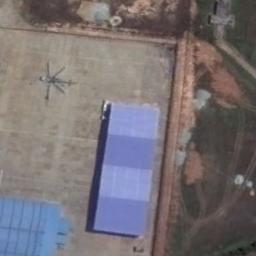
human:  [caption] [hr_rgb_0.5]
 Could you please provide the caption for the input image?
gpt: A helicopter parked on the airport and two blue buildings beside .

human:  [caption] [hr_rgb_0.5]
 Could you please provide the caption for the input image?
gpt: There are two blue rectangular buildings on the open space, And red fences surround the open space .

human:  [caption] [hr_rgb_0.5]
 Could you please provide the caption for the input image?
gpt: A helicopter is parked on the open place beside blue buildings and trees .

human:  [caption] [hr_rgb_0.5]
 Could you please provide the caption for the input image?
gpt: There are large lawns and a power tower next to the two blue-roofed buildings .

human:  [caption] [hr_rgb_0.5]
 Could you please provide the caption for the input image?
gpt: One plane is on the ground next to the blue building .